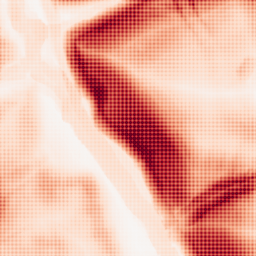
Category: morphological
Decomposition family: morphological_square
Decomposition parameters: operation: gradient
size: 15
Upsampling method: sinc_hamming
Upsampling parameters: scale: 4
kernel_size: 4
Upsampling scale: 4